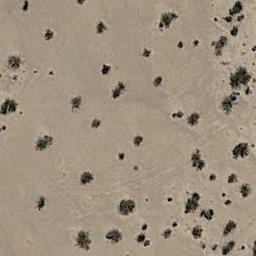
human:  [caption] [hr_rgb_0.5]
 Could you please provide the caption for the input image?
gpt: There are some scattered trees in this desert .

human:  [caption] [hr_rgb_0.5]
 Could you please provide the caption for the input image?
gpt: Some sparse chaparrals grow in the desert .

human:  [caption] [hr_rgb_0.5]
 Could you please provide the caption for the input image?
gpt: Chaparral is sparsely distributed on the sand .

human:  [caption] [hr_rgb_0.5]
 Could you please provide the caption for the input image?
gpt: The chaparral is consist of sparse bushes .

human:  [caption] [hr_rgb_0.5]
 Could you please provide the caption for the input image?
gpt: The chaparral is not evenly distributed .